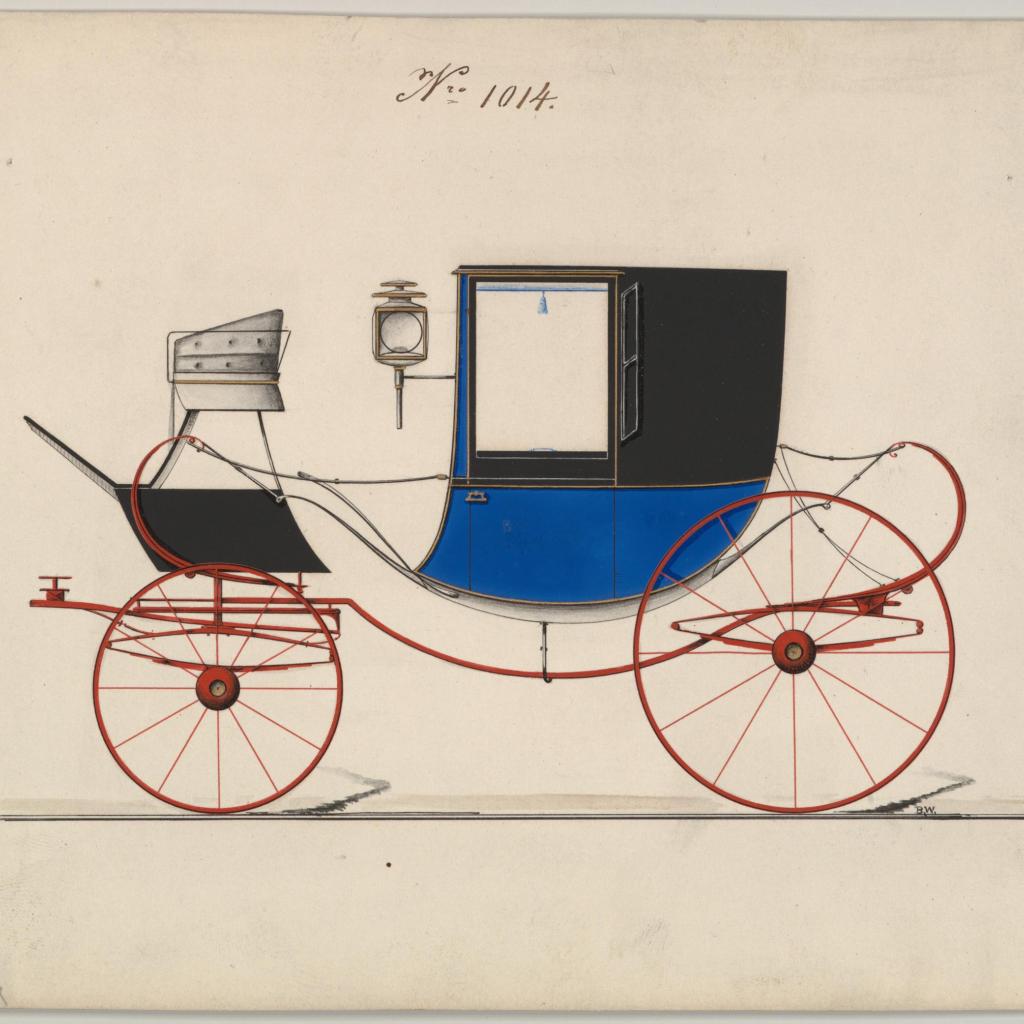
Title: Design for Chariot D'Orsay, no. 1014
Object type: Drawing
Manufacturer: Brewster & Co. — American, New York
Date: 1850–70
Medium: Pen and black ink, watercolor and gouache
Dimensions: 6 1/16 x 9 1/8 in. (15.4 x 23.2 cm)
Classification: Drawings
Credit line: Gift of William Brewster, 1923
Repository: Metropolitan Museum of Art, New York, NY